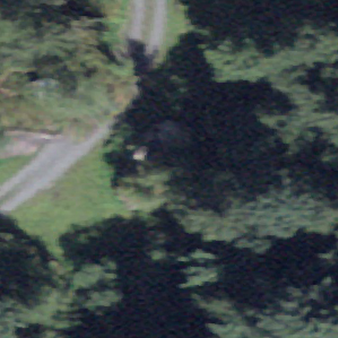
Label: bouldering_area